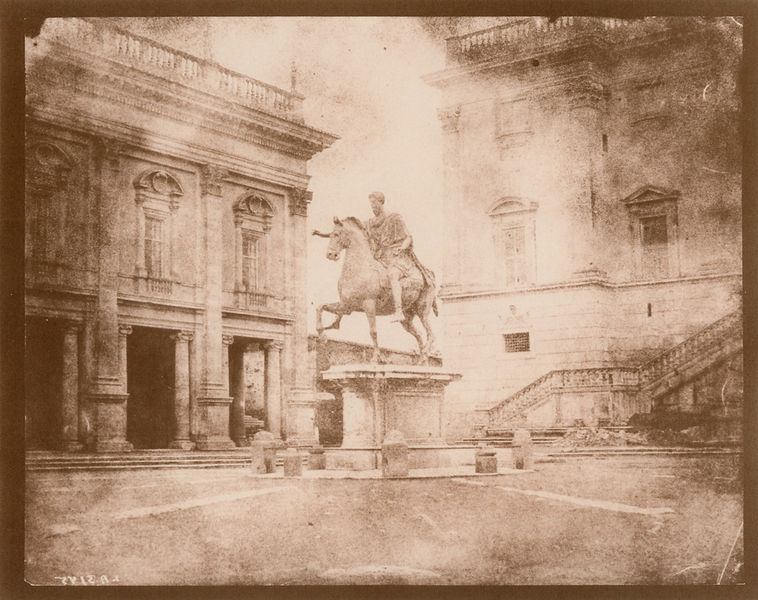
Titel: Marcus Aurelius Denkmal/Reiterstandbild, Piazza del Campidoglio, Rom
Künstler: Calvert R. Jones
Schlagwörter: mann, braun, fenster, pfeiler, schwarz, säulen, gebäude, haus, alt, bart, sockel, pferd, reiter, hufe, mähne, balkon, fassade, giebel, vergilbt, platz, sepia, treppe, kaiser, geländer, stufen, foto, fotografie, photographie, fugen, palast, denkmal, herrscher, rom, photo, siena, reiterstatue, poller, piazza michelangelo, statur, handlauf, konstantin, marc aurel